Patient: sex M, age 65
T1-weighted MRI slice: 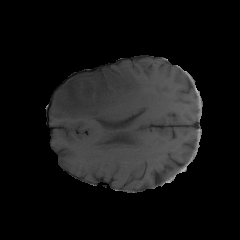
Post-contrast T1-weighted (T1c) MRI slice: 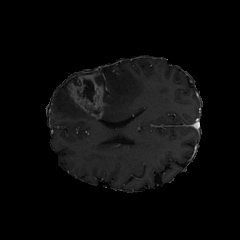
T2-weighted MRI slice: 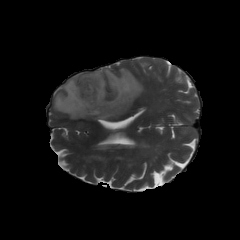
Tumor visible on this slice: yes
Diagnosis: Glioblastoma, IDH-wildtype
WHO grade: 4